Question: Reading AVR assembler instruction set documentation.

What those red highlighted registers means? In some cases they are inverted.
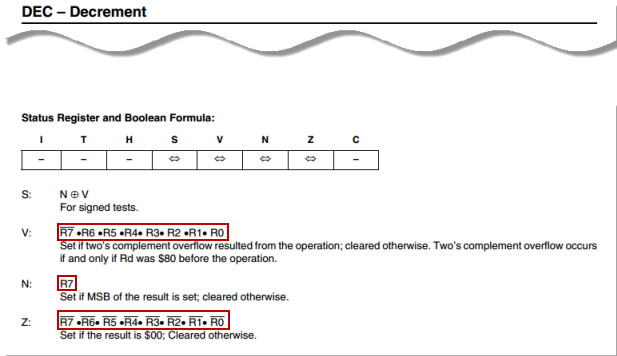
Answer: 'R' in this case means the result. The formulas give how the flags correspond to the bits of the result. For example 'N=R7' means bit #7 of the result is copied into the negative flag. Which is what the verbal description says too. You should also know that in those boolean formulas '*' means 'AND', '+' means 'OR', '' means 'XOR'.
For your information, the notations used are listed on the first two pages of the manual (at least in the one I have), among others it lists:
'''
Registers and Operands
Rd: Destination (and source) register in the Register File
Rr: Source register in the Register File
R: Result after instruction is executed
'''